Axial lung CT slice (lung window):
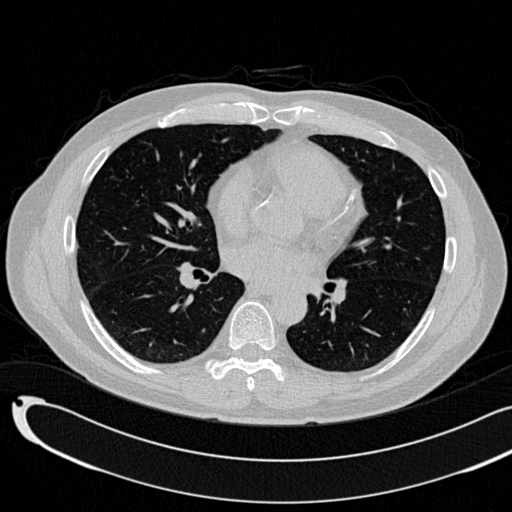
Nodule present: no